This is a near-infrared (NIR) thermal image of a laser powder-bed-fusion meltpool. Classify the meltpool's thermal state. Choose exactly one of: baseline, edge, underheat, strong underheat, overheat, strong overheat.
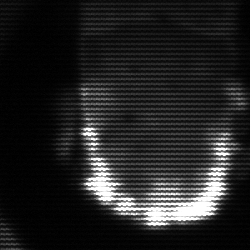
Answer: baseline